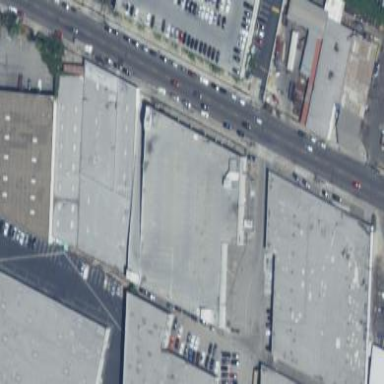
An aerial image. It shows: Warehouse building with parking amenity.